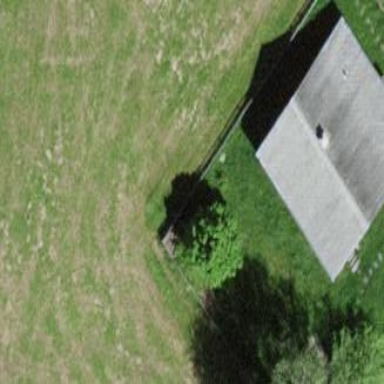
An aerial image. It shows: Fence.